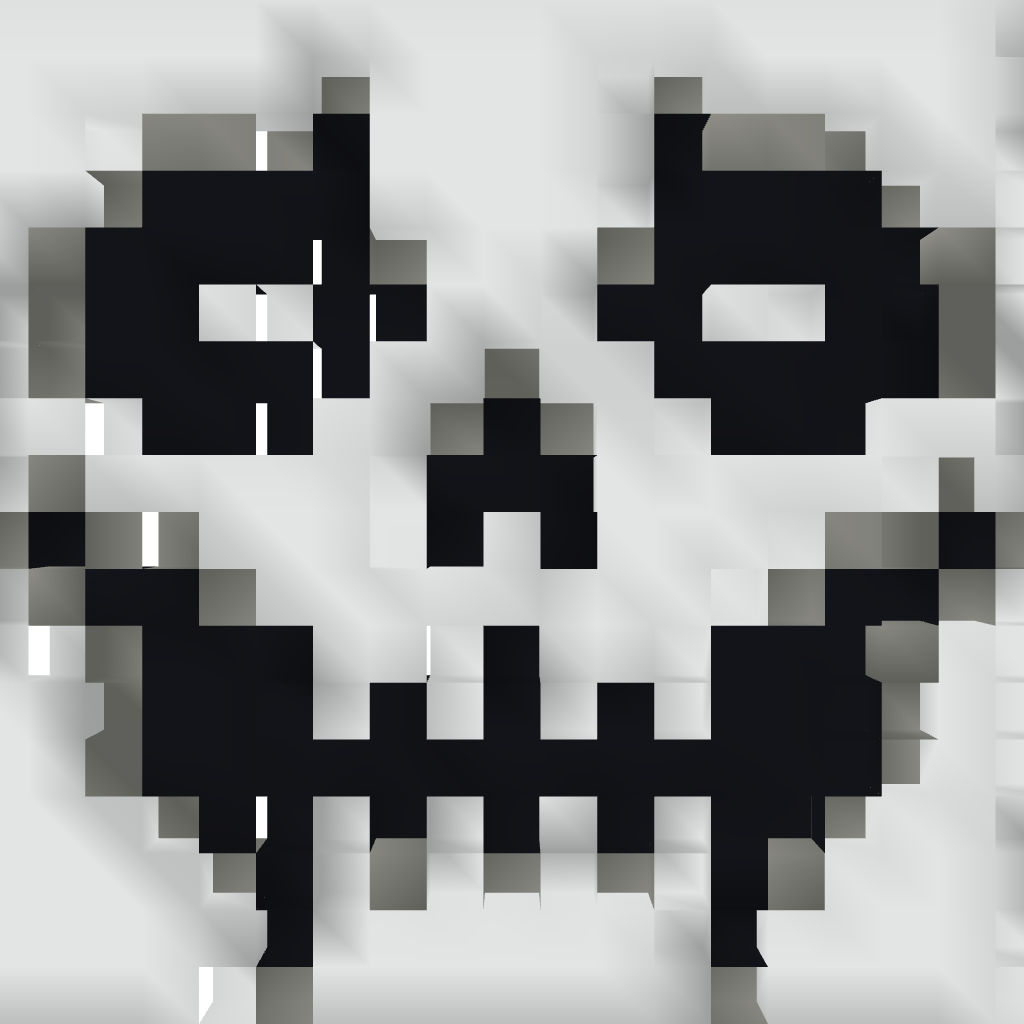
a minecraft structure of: death's head